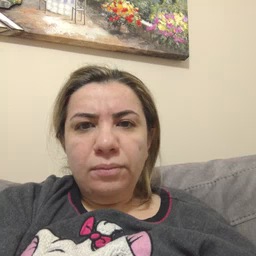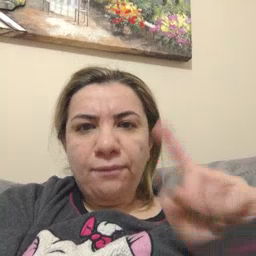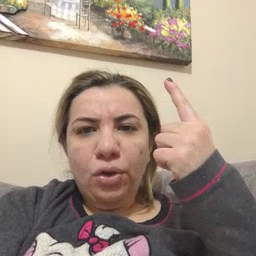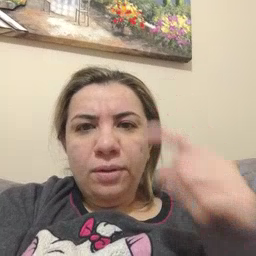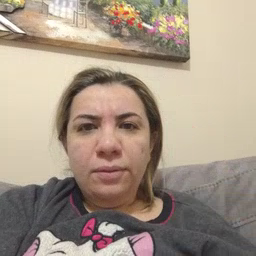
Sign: first